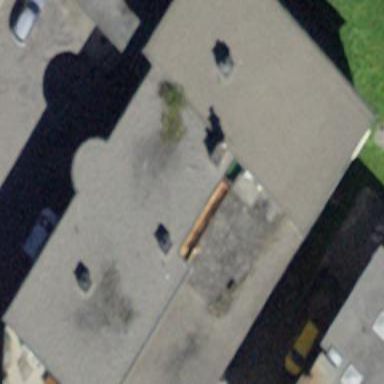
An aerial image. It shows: Building with flat roof.